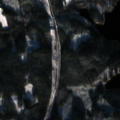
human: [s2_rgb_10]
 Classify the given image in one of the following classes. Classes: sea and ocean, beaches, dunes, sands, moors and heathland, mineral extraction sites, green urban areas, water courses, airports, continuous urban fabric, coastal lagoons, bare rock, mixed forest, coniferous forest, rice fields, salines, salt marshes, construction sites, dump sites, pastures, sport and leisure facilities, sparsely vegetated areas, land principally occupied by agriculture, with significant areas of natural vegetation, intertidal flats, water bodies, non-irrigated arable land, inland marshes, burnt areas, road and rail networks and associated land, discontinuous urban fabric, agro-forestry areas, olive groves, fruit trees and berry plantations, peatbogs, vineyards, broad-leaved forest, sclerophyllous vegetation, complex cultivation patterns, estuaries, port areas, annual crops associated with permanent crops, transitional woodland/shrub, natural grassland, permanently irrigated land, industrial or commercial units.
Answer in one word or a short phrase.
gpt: coniferous forest, transitional woodland/shrub, water bodies